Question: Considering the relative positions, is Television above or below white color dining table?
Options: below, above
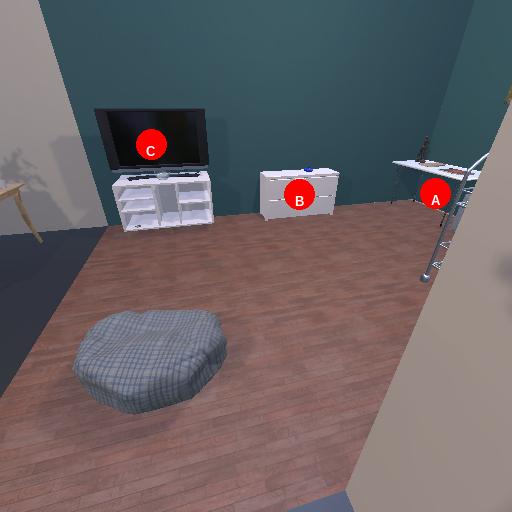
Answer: below